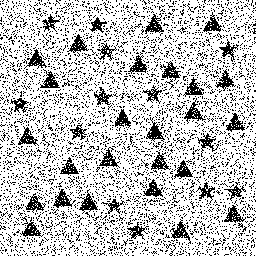
Squares: 0
Triangles: 25
Stars: 13
Total shapes: 38